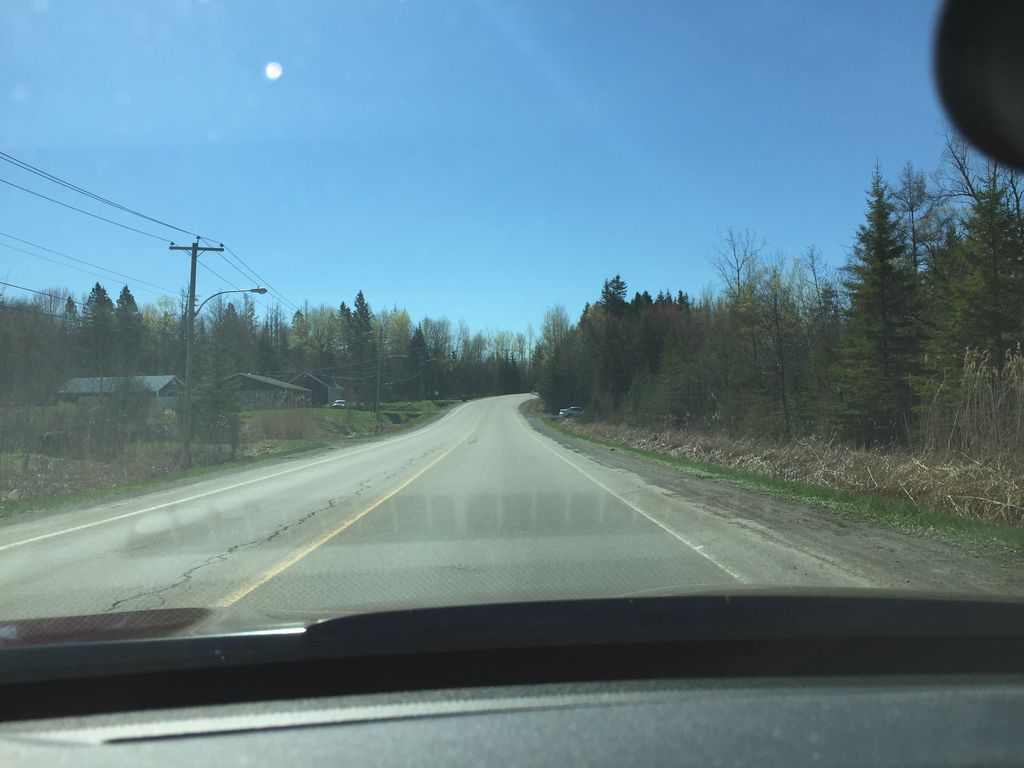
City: quebec_city